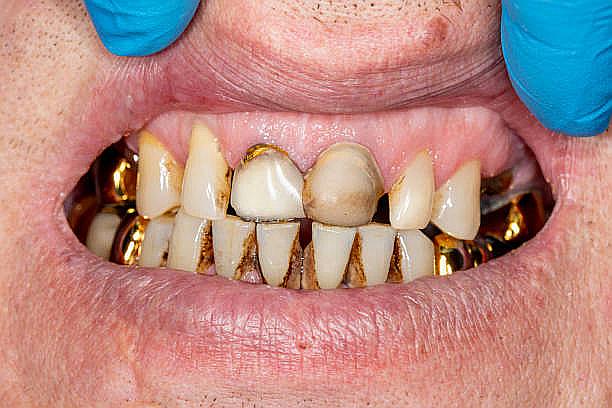
Condition: Calculus